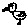
Label: bird